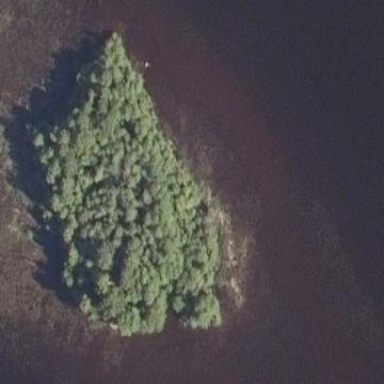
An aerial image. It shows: Broadleaved woodland on small islet.